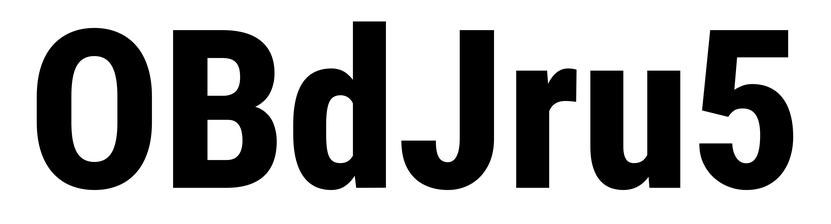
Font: Roboto_Condensed_ExtraBold